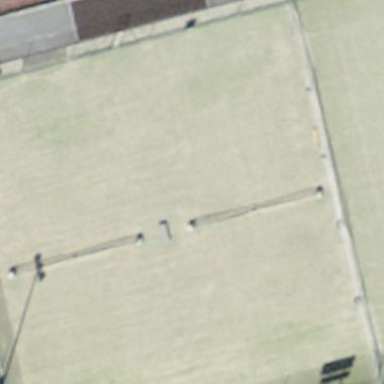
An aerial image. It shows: Tennis court on pitch designated for leisure land.